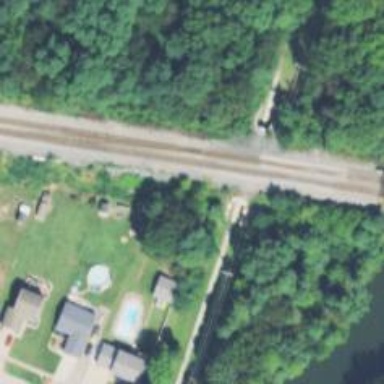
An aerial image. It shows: Railway tracks on embankment.